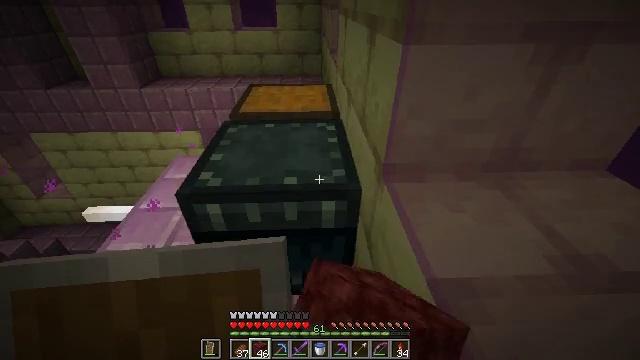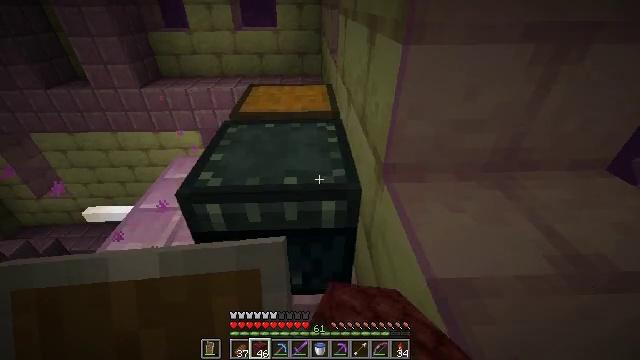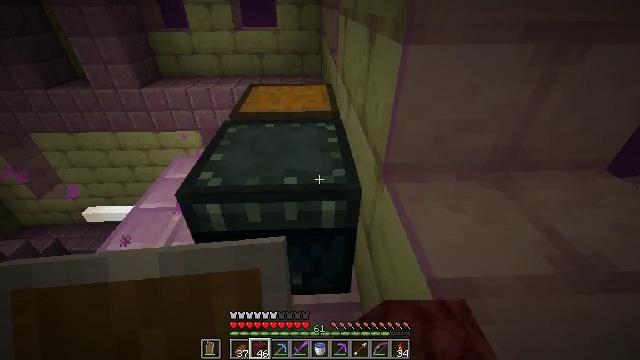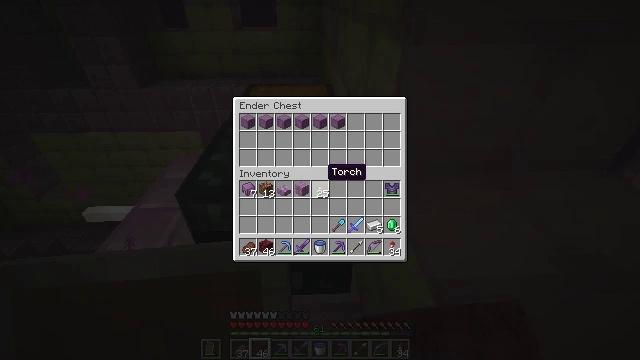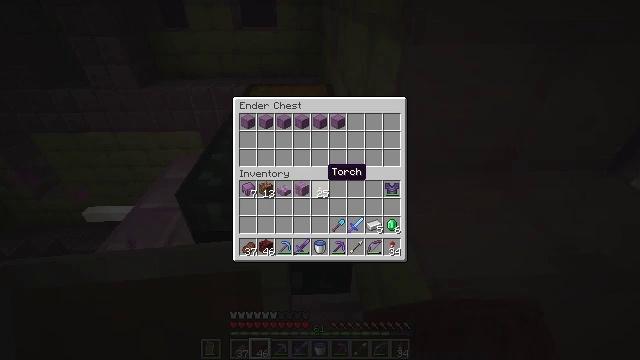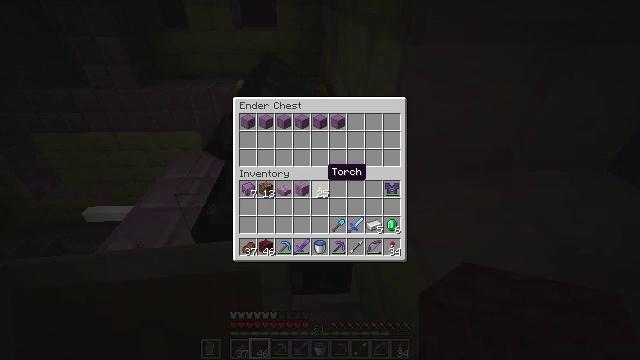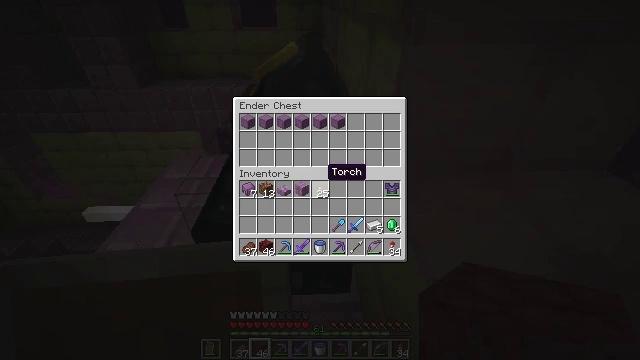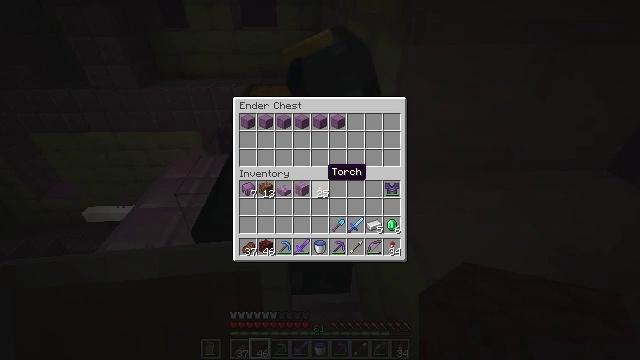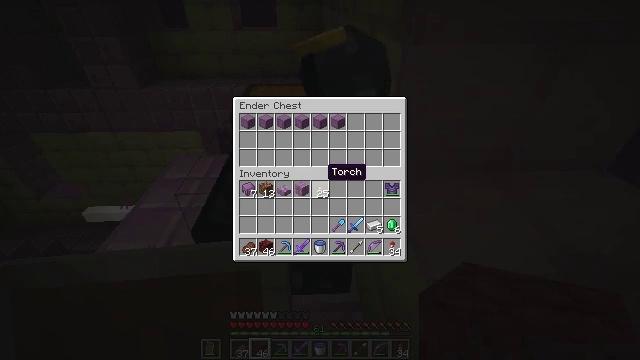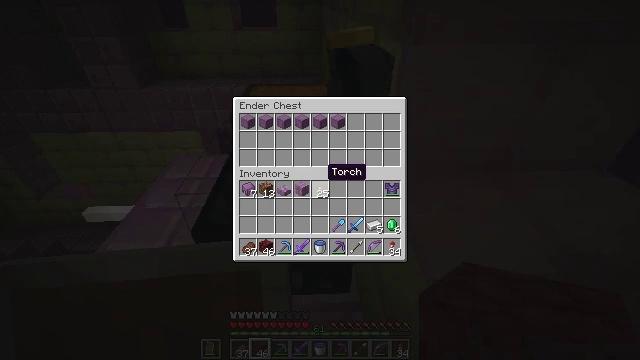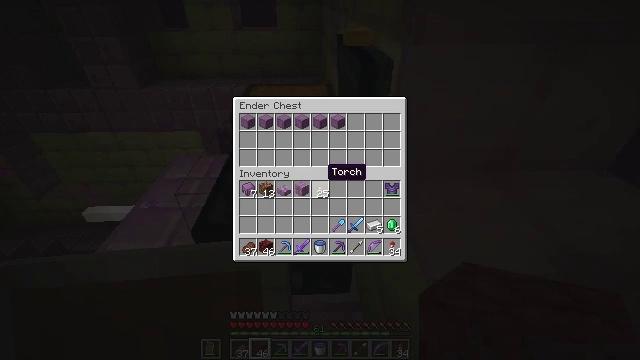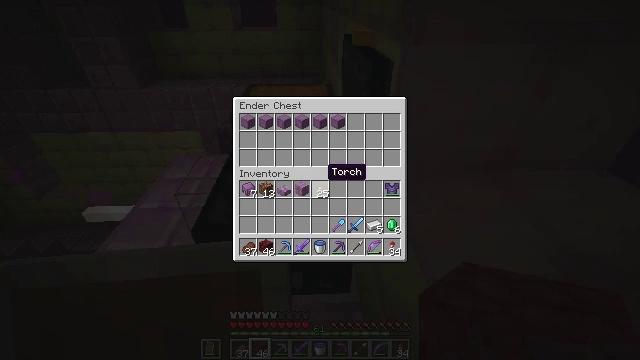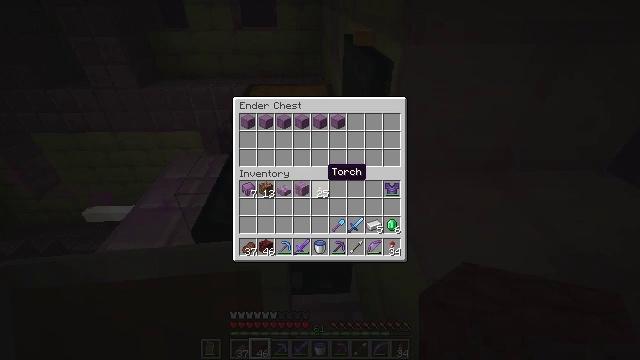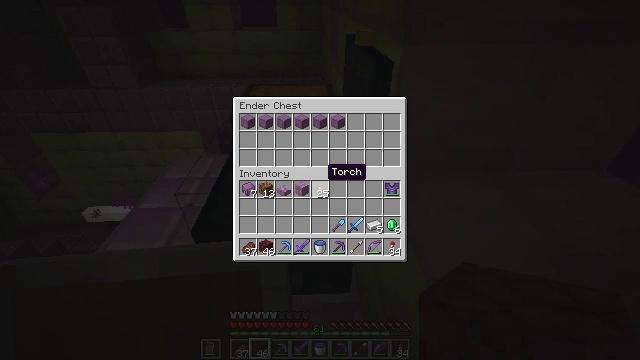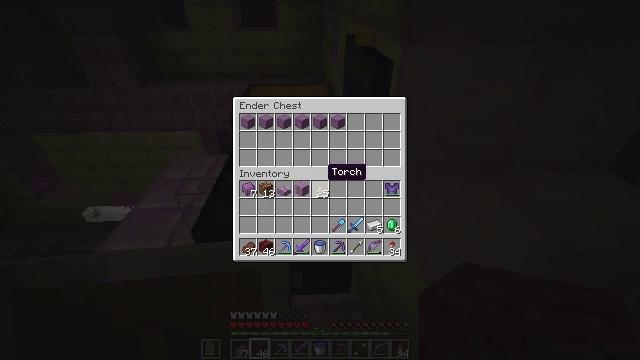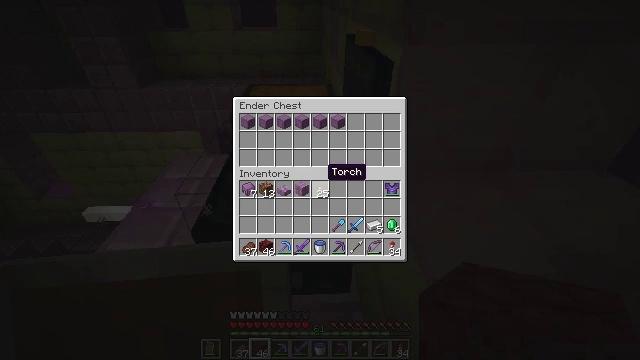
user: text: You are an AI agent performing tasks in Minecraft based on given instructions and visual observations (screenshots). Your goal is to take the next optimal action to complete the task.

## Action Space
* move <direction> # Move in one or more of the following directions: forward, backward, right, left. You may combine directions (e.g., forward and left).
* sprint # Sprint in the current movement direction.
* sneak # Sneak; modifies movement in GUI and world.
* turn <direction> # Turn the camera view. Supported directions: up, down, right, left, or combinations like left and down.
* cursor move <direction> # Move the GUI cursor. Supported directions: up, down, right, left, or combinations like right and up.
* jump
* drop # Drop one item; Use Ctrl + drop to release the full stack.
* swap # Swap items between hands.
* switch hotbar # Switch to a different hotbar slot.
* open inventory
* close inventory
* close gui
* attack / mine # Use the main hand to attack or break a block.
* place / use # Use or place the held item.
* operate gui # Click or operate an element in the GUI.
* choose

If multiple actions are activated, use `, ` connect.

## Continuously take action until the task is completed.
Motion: motion action
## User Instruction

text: Break the chest to retrieve items inside.
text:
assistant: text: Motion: use / place
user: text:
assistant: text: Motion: no_op
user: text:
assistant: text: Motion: no_op
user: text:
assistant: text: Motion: no_op
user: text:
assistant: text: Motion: no_op
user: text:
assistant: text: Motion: no_op
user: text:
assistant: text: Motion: no_op
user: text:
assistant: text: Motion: no_op
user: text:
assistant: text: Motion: no_op
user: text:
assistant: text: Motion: no_op
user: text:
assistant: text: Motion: no_op
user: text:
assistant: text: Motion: no_op
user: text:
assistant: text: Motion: no_op
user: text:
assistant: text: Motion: no_op
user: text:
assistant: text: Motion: sneak
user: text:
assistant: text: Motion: sneak
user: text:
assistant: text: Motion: sneak
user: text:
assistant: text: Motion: sneak
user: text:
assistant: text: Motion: sneak, turn left
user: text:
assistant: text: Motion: sneak, turn left
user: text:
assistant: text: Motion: sneak, turn left
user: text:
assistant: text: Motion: sneak
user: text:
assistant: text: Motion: sneak
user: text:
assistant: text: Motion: sneak
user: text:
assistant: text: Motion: sneak
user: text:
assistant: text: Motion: sneak
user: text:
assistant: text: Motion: sneak, turn left
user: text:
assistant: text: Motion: sneak, turn left
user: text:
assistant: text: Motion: sneak, turn left
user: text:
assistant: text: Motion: sneak